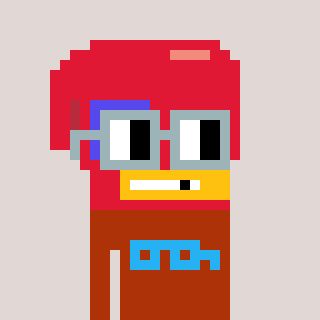
a pixel art character with square dark gray glasses, a boxing glove-shaped head and a hotbrown-colored body on a warm background